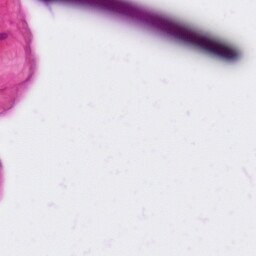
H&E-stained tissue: Colon